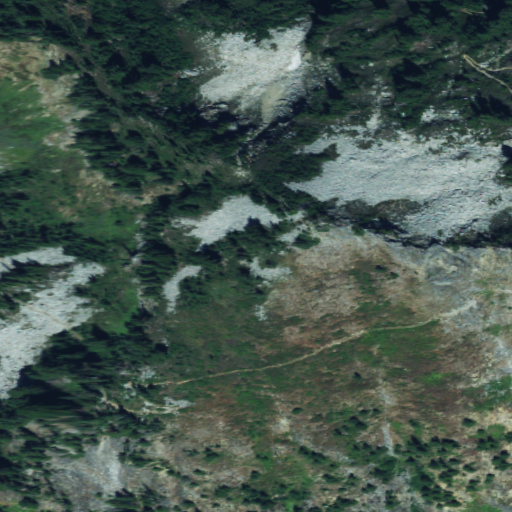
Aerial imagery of mountain in Washington named Alaska Mountain containing shrub, evergreen forest, and grassland